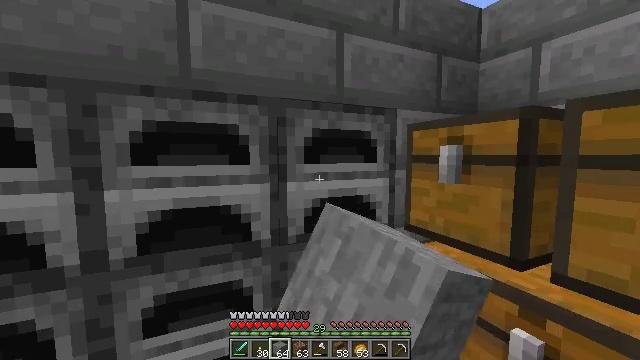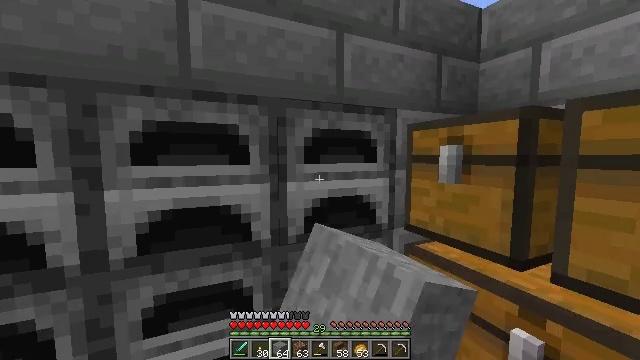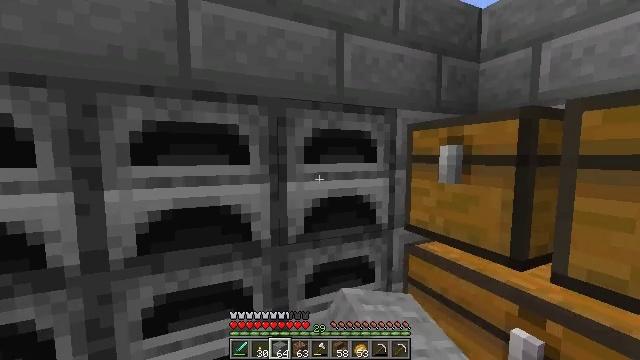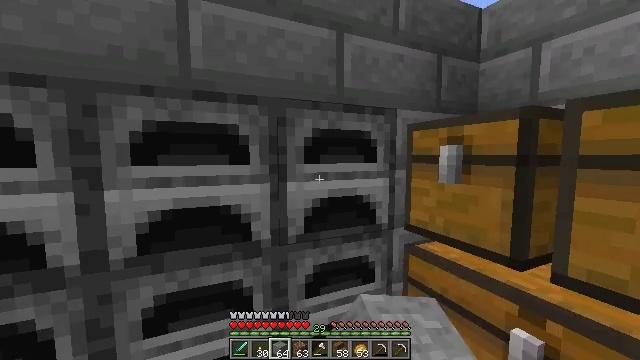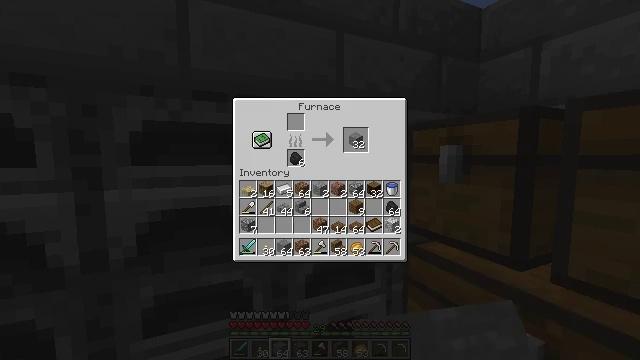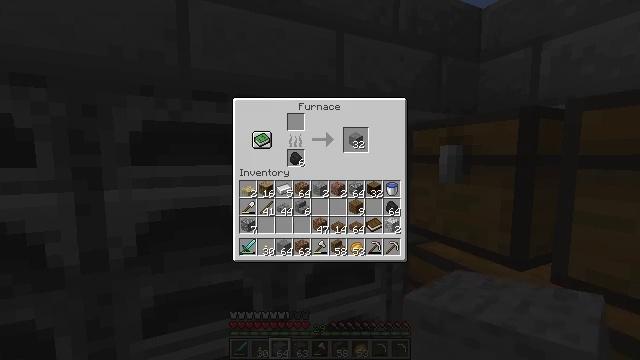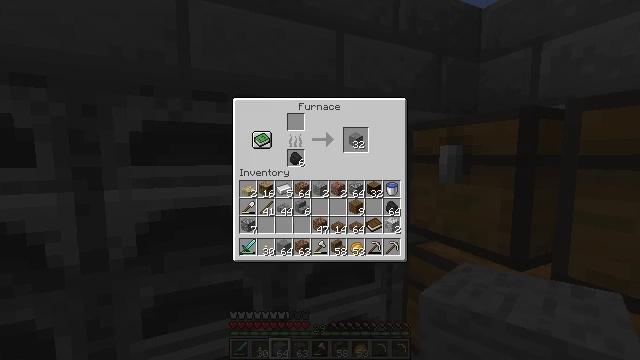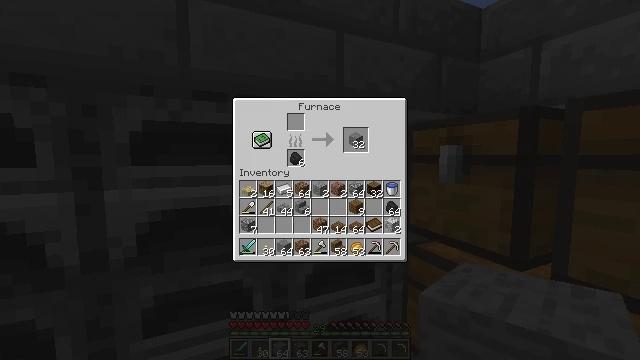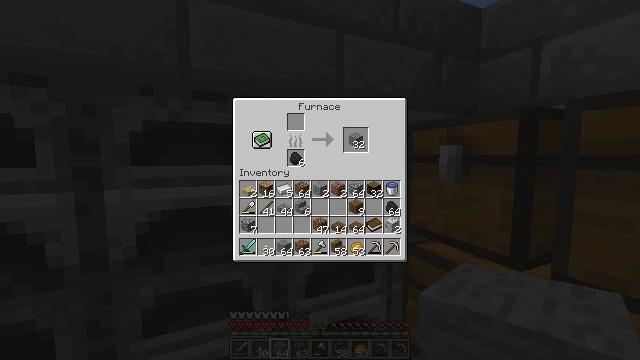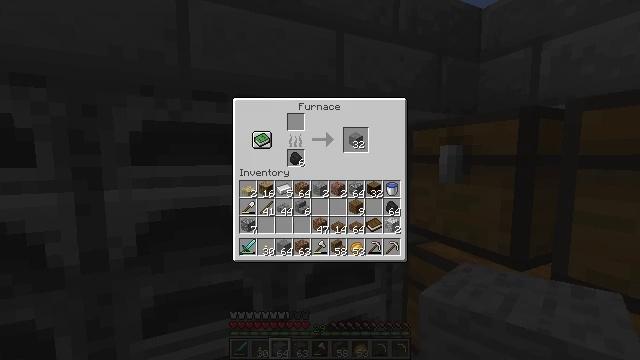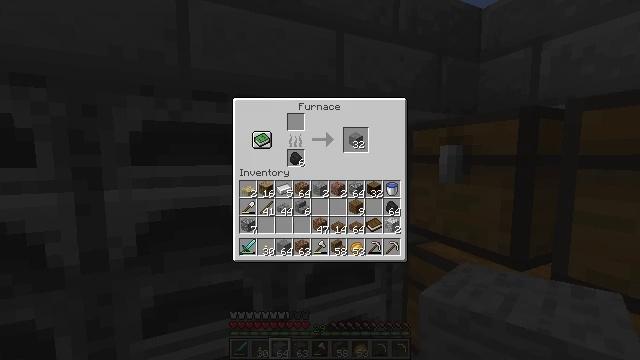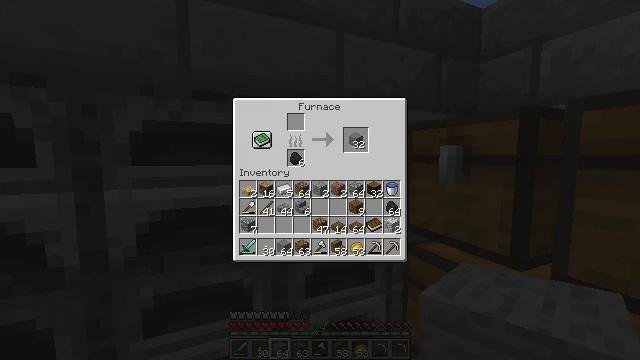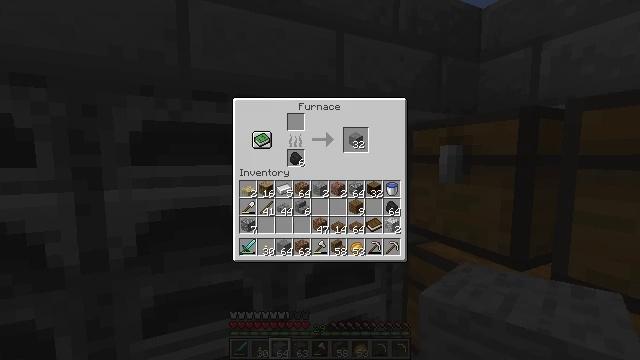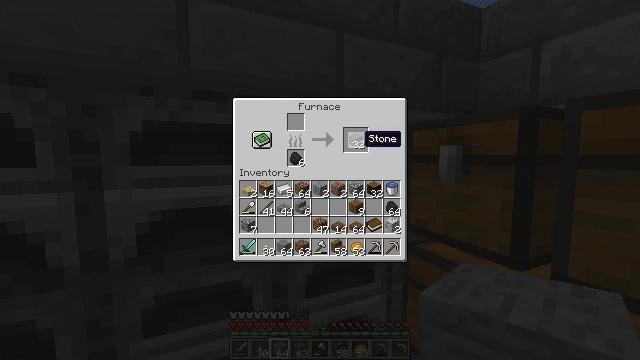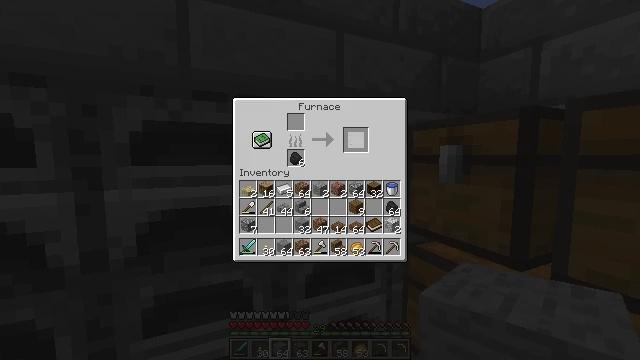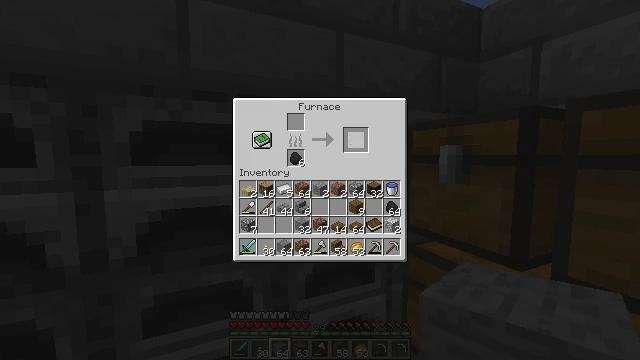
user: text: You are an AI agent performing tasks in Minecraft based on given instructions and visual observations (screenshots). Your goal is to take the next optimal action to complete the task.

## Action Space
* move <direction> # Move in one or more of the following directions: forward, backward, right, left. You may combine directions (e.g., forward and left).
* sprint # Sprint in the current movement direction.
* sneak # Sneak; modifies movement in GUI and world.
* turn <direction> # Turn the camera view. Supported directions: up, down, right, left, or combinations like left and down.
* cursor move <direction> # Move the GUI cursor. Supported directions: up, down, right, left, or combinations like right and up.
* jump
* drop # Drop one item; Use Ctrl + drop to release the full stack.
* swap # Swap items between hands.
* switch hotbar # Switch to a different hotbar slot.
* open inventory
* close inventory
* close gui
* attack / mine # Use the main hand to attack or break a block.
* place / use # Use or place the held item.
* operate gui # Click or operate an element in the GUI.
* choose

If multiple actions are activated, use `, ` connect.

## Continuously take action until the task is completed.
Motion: motion action
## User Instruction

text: Obtain stone by smelting cobblestone in the furnace.
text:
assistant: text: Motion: use / place
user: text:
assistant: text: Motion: no_op
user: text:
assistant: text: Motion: no_op
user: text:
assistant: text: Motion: cursor move right
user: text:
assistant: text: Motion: no_op
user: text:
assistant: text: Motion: sneak, cursor move right
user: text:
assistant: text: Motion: sneak
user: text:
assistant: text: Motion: sneak
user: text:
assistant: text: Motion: sneak
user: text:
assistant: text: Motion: sneak
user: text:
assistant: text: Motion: sneak
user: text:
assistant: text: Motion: sneak
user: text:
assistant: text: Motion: sneak
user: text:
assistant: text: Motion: sneak, operate gui
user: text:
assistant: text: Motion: sneak, operate gui
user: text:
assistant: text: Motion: sneak, operate gui
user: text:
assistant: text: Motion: sneak
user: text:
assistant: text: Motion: sneak
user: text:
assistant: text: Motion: sneak
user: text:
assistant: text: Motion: sneak, cursor move left and down
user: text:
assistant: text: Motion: cursor move left and down, close inventory
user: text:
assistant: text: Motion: turn left and down, close inventory
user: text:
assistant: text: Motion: turn left and down, close inventory
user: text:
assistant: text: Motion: turn left and down, close inventory
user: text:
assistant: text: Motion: turn left and down
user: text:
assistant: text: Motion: turn left and down
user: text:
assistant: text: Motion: turn left
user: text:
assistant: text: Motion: no_op
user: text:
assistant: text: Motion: no_op
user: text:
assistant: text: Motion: turn left